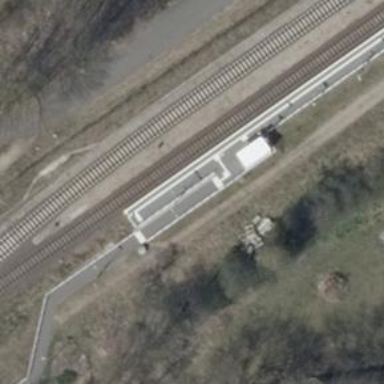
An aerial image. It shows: Platform for public transport with shelter.